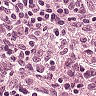
Metastatic tissue present: no